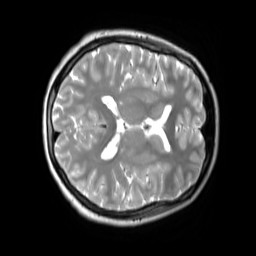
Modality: T2w
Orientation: axial
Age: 23
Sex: female
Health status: ill
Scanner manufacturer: siemens
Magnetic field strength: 3 T
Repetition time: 2.8 s
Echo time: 0.326 s